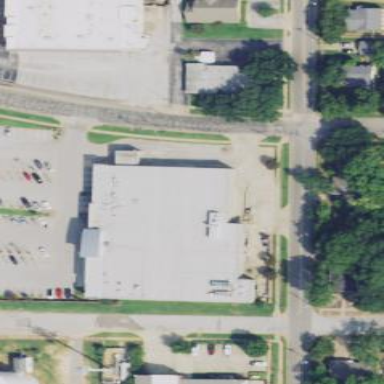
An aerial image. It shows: Supermarket building.